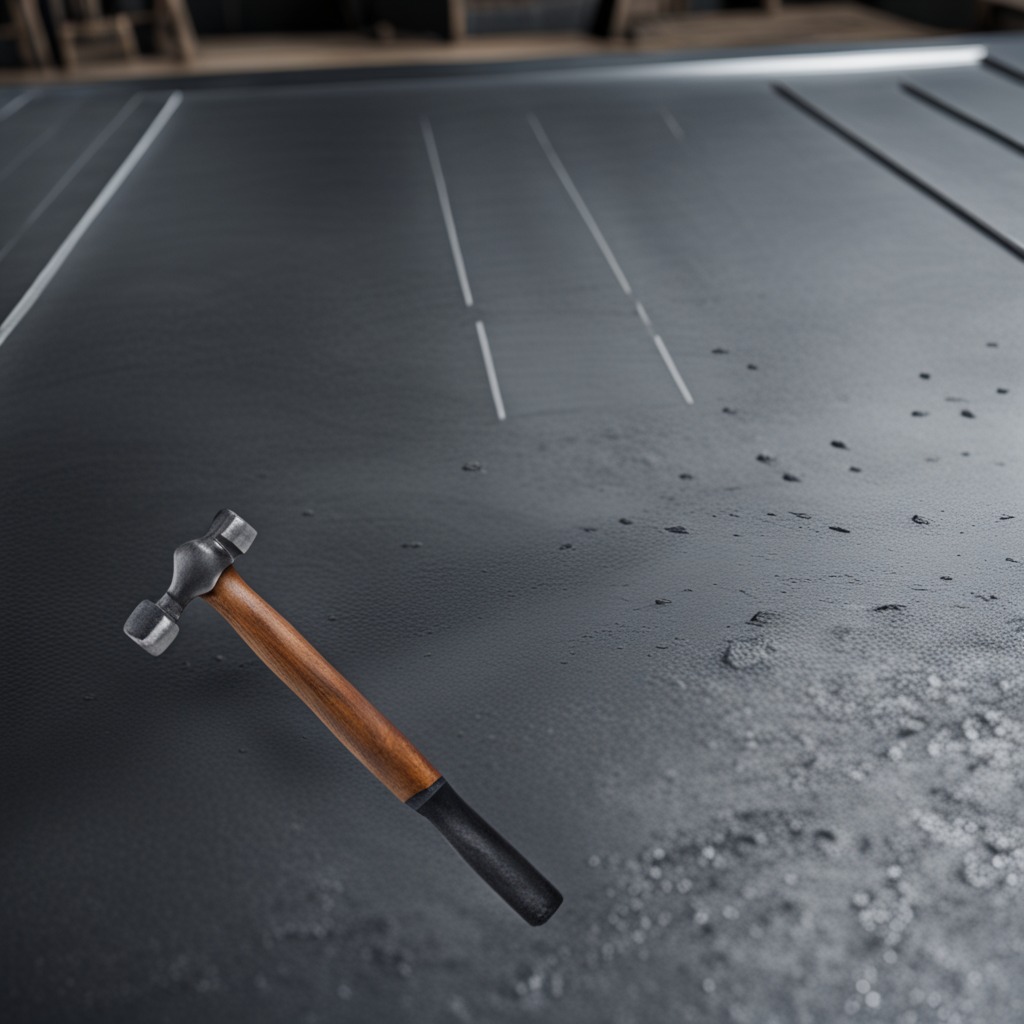
A hammer is lying on a cold steel table in a mining workshop.